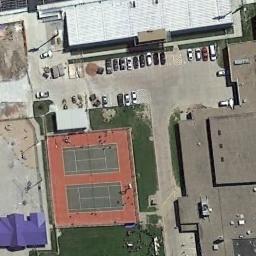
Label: tennis_court